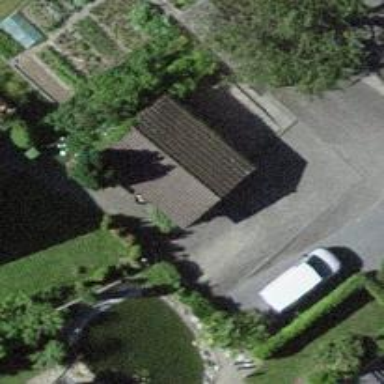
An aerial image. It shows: Garage.